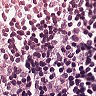
Metastatic tissue present: yes